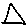
Label: triangle